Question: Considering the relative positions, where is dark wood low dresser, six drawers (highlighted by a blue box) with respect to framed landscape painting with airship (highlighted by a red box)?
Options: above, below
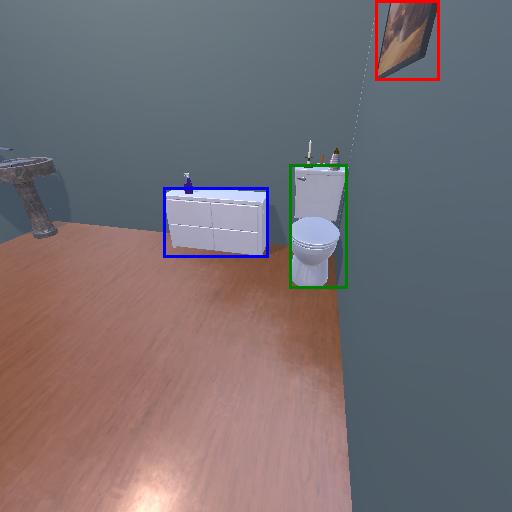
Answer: above